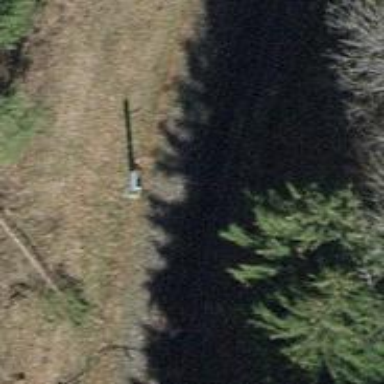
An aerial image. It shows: Railway milestone.